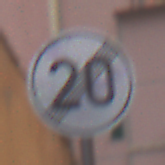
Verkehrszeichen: EndeGeschwindigkeit20
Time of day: Midday
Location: Outdoor (Urban)
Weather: Overcast
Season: NotSpecified
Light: Natural